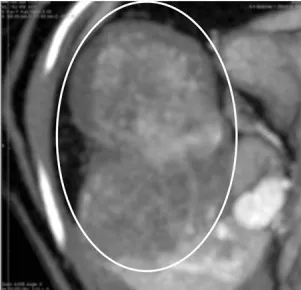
Portal. Phases. Tumor vessels (arrow) are clearly visible only in the arterial phase. In the portal phase, the tumor area shows a lower CT value than the surrounding areas.
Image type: radiology (ct)